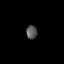
Tissue: lung
Cell type: Myeloid cells
Senescence score: 0.215
Nuclear area (px): 142
Mean DAPI intensity: 89.141